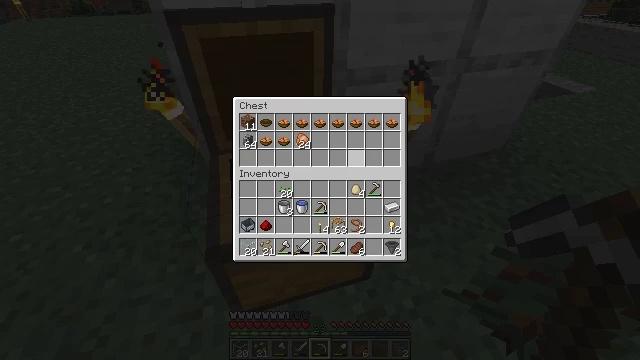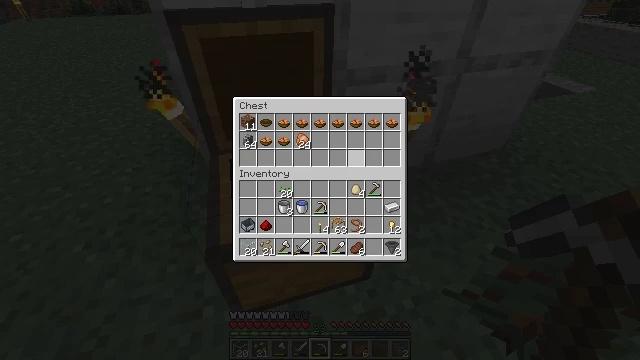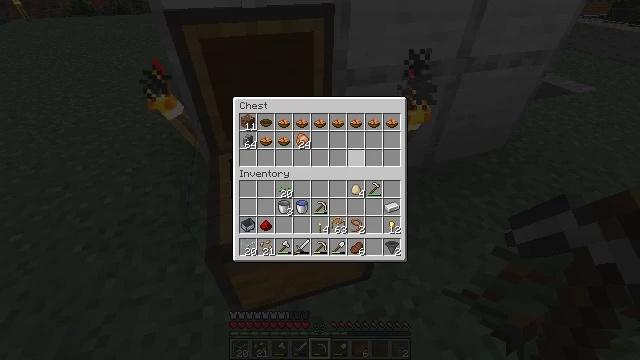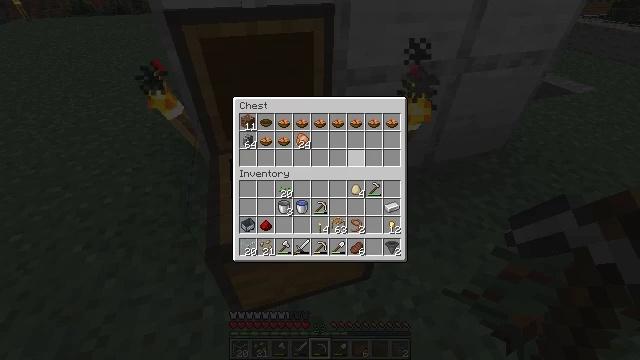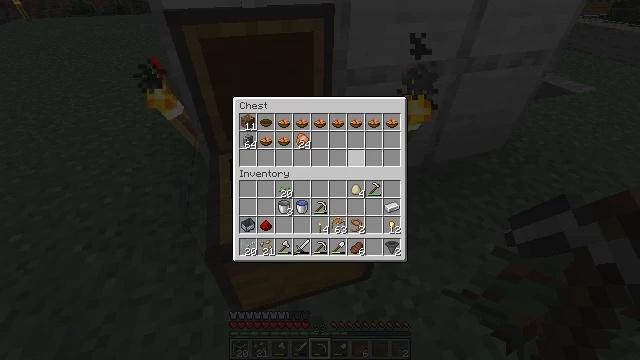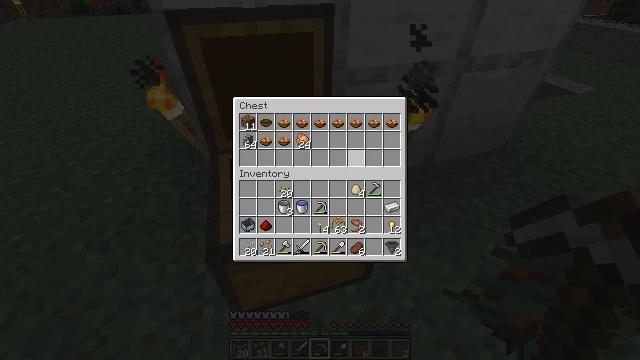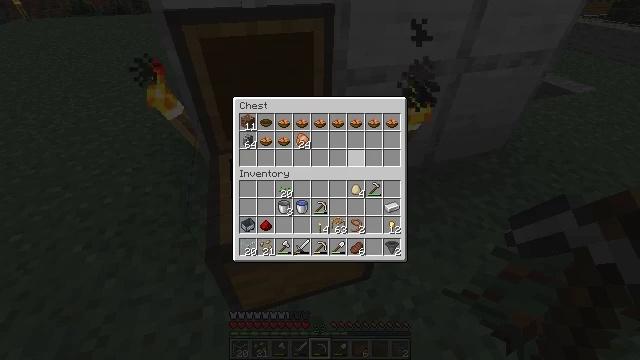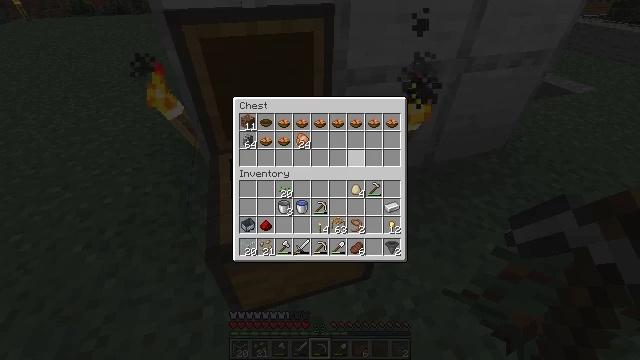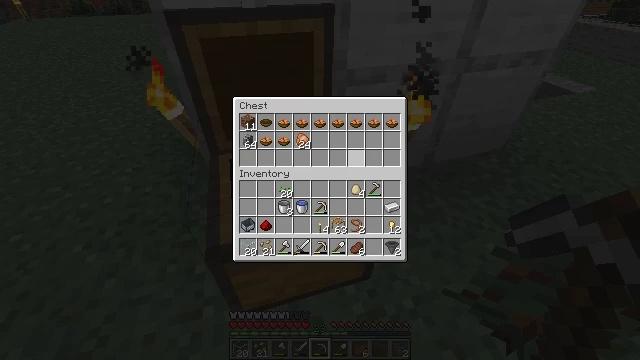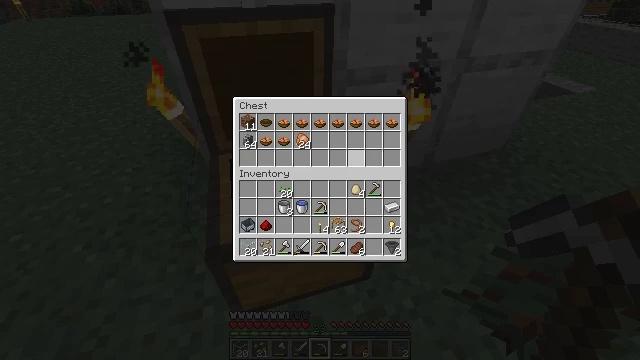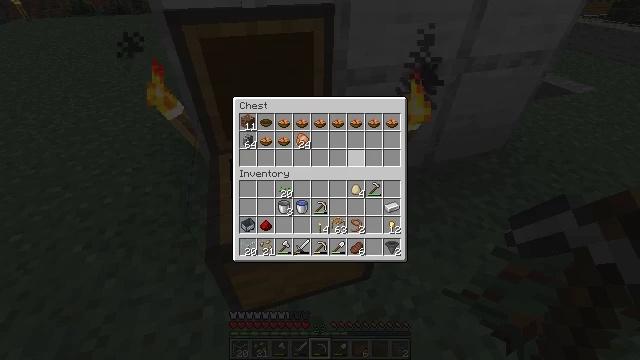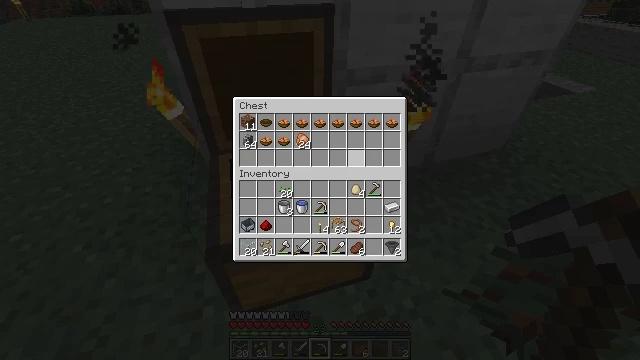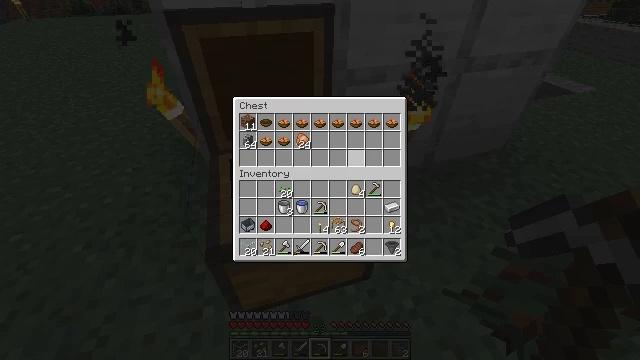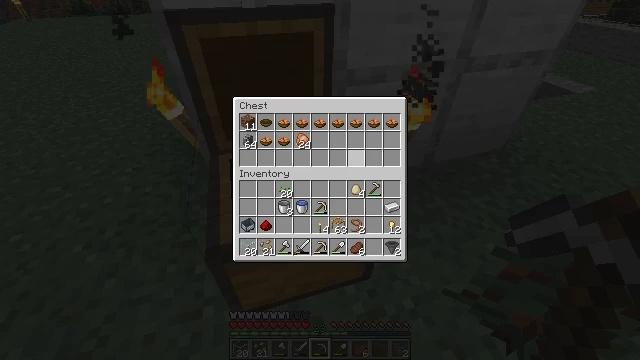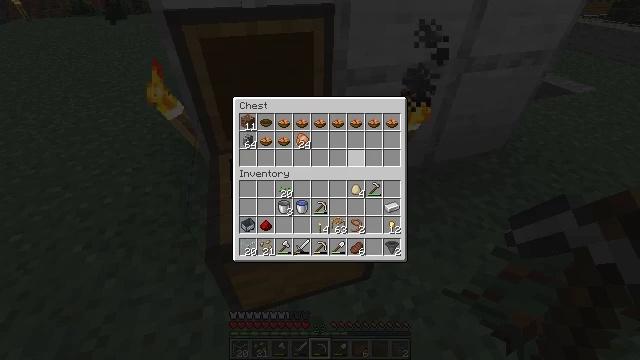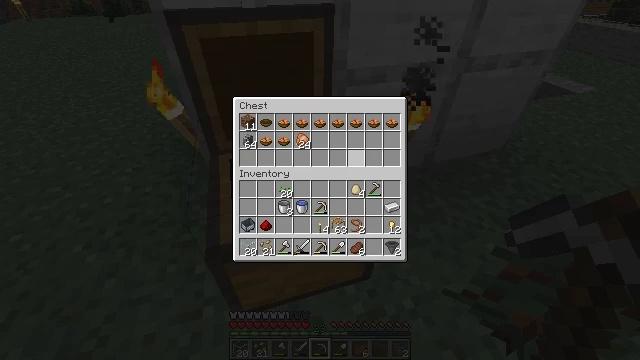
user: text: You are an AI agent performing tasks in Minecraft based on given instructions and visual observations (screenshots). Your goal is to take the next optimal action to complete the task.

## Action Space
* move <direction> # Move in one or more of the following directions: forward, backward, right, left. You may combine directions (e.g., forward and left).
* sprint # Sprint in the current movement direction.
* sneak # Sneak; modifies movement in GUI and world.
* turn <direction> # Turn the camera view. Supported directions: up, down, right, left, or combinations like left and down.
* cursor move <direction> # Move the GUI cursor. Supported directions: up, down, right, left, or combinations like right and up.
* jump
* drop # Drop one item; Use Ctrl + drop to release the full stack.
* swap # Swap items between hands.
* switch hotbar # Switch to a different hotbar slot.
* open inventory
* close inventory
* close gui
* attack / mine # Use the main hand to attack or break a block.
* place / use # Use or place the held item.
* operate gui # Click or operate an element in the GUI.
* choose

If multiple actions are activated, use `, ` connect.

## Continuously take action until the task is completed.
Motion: motion action
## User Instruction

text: Harvest beetroots from the farm.
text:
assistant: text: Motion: no_op
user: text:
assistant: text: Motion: no_op
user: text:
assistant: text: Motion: no_op
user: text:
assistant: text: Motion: no_op
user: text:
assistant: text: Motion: no_op
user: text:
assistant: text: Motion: no_op
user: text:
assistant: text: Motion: no_op
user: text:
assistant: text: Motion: no_op
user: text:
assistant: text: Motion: no_op
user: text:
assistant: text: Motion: no_op
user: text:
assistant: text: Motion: no_op
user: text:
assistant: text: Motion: no_op
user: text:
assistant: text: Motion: no_op
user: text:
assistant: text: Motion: no_op
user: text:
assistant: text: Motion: no_op
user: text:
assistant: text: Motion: no_op
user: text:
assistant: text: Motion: no_op
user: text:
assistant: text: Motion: no_op
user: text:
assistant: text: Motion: no_op
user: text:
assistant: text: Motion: no_op
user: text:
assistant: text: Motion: no_op
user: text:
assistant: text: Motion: no_op
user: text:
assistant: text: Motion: no_op
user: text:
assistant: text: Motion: no_op
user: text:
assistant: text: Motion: no_op
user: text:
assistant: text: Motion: no_op
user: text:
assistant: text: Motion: no_op
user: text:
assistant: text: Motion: no_op
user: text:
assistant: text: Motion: no_op
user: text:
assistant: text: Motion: no_op